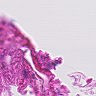
Metastatic tissue present: no